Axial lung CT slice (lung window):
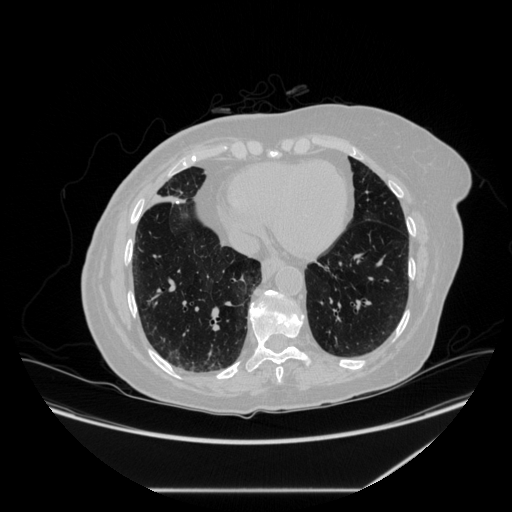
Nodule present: no